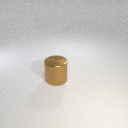
large brown metal cylinder